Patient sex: M
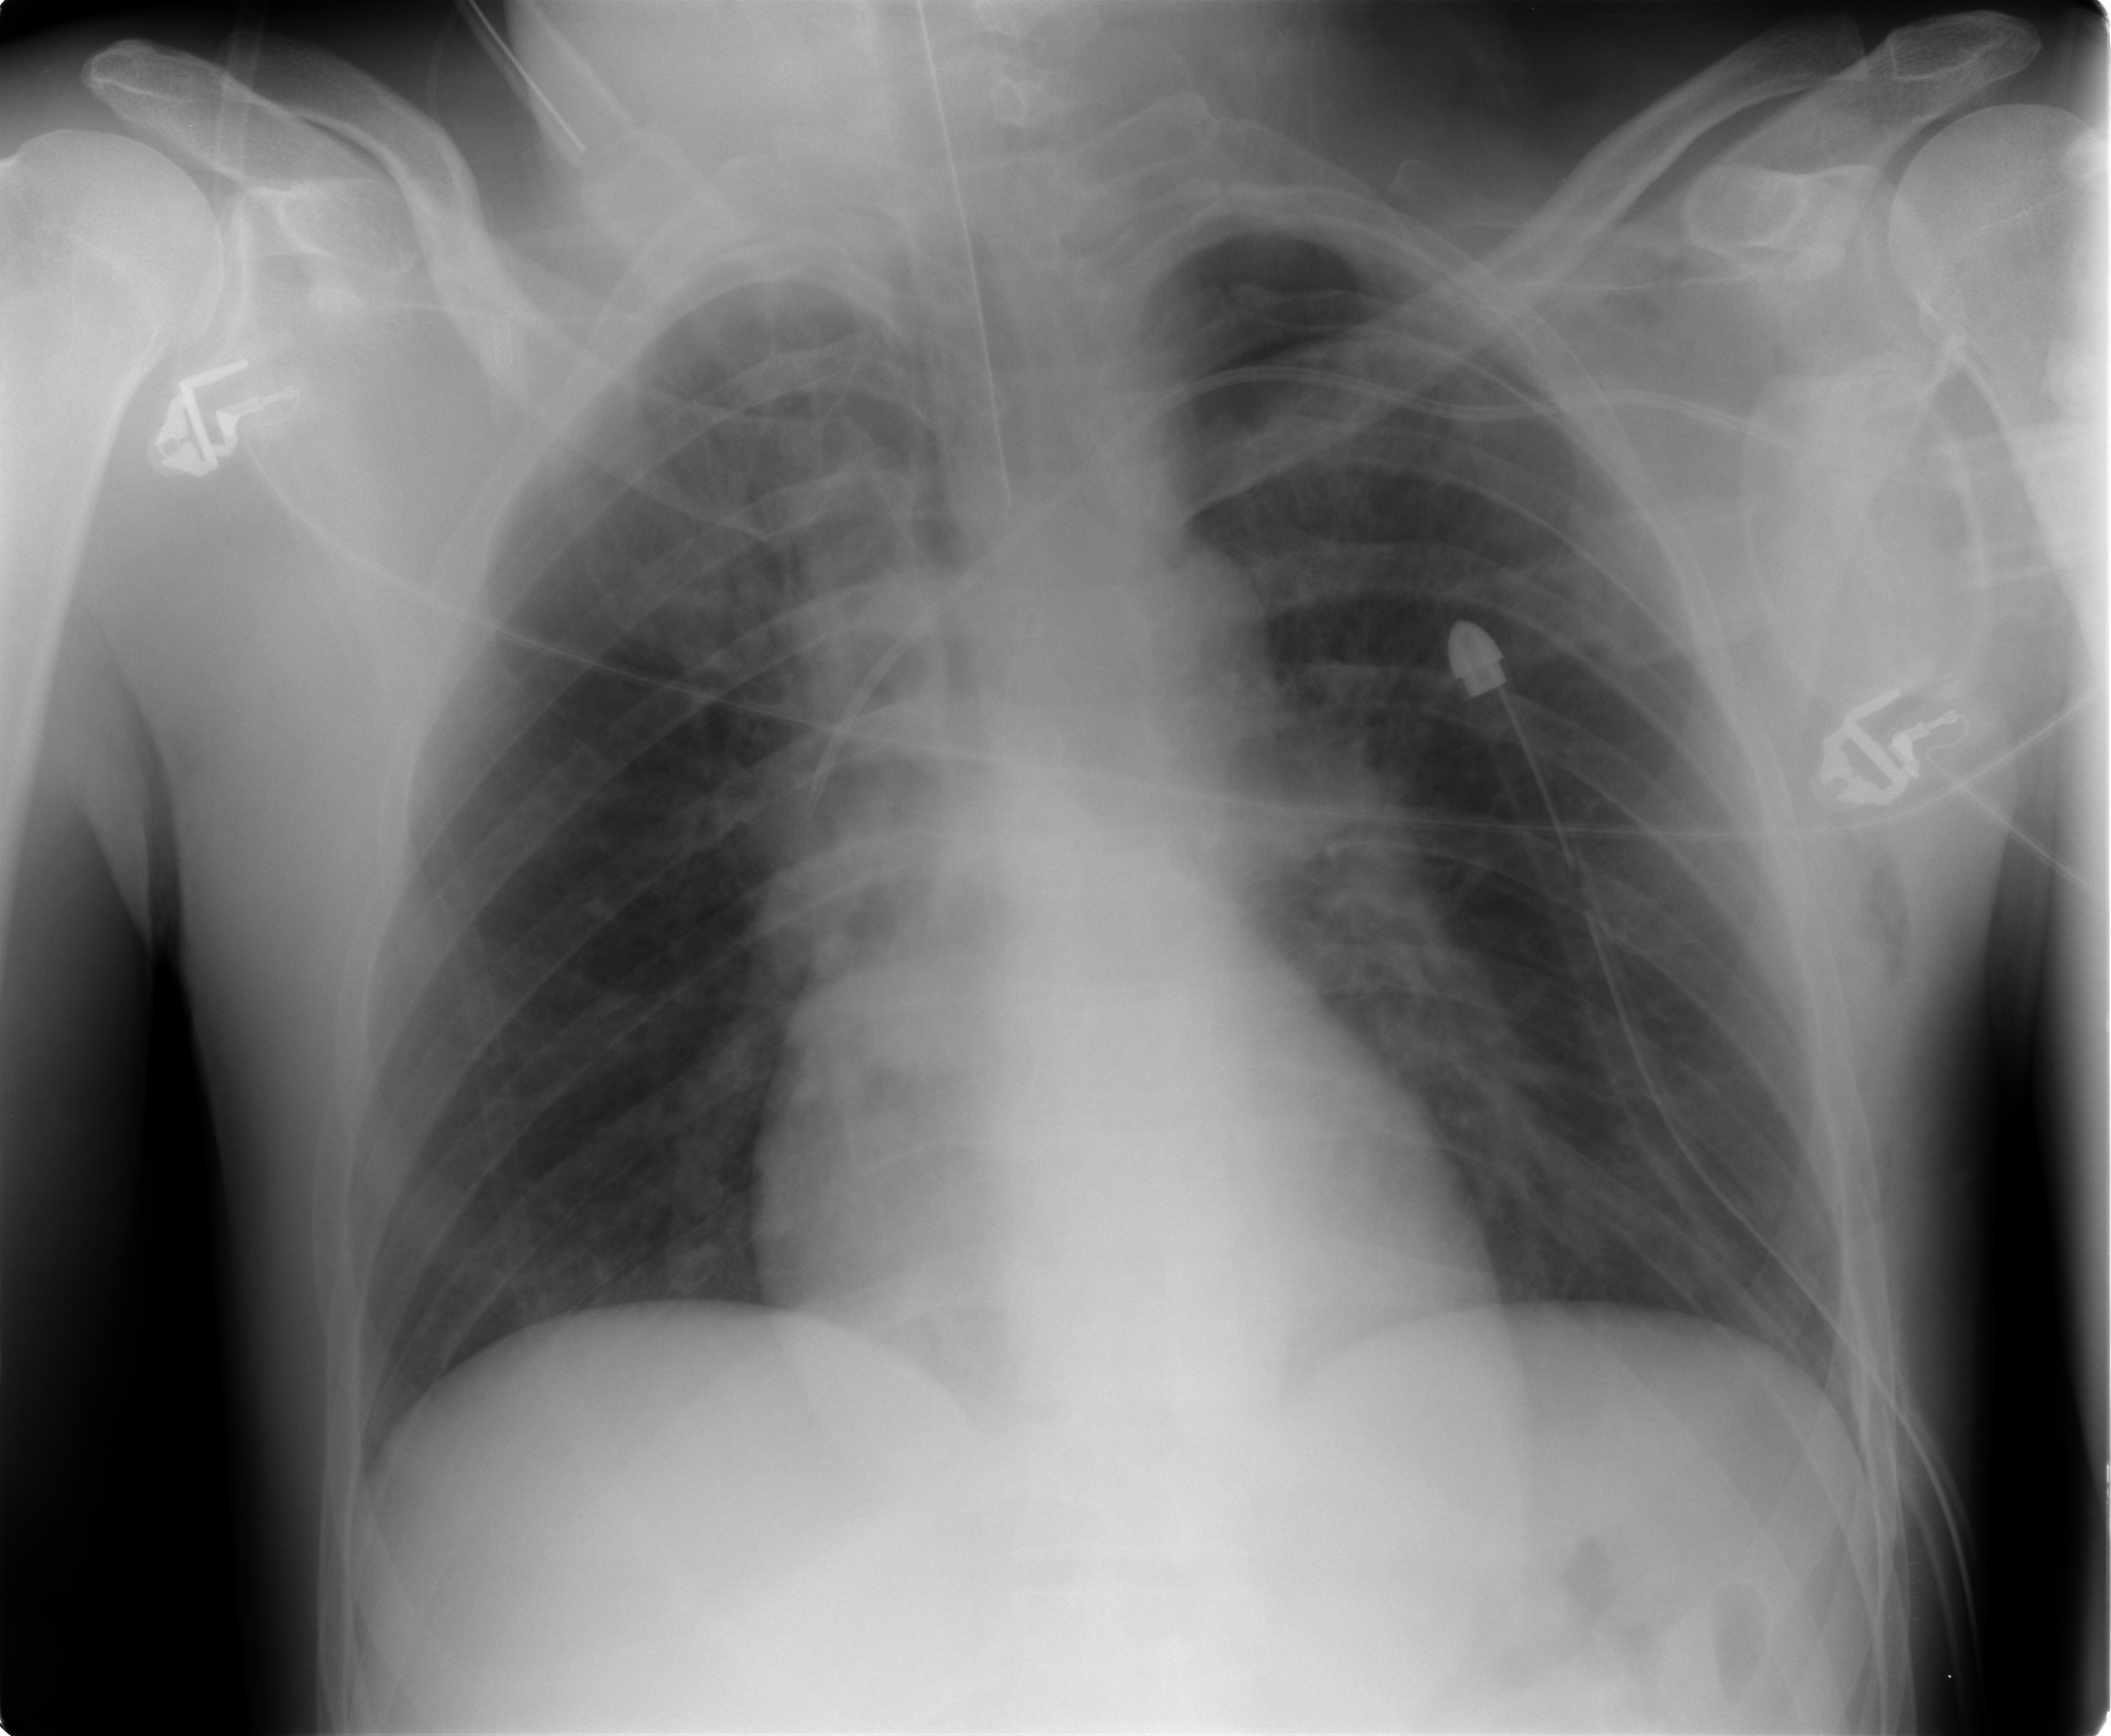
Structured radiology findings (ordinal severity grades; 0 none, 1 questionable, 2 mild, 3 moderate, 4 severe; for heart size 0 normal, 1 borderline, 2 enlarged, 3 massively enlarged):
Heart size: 0
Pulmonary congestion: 0
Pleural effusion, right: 0
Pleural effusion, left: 0
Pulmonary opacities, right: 1
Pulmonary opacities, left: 1
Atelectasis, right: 1
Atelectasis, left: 1